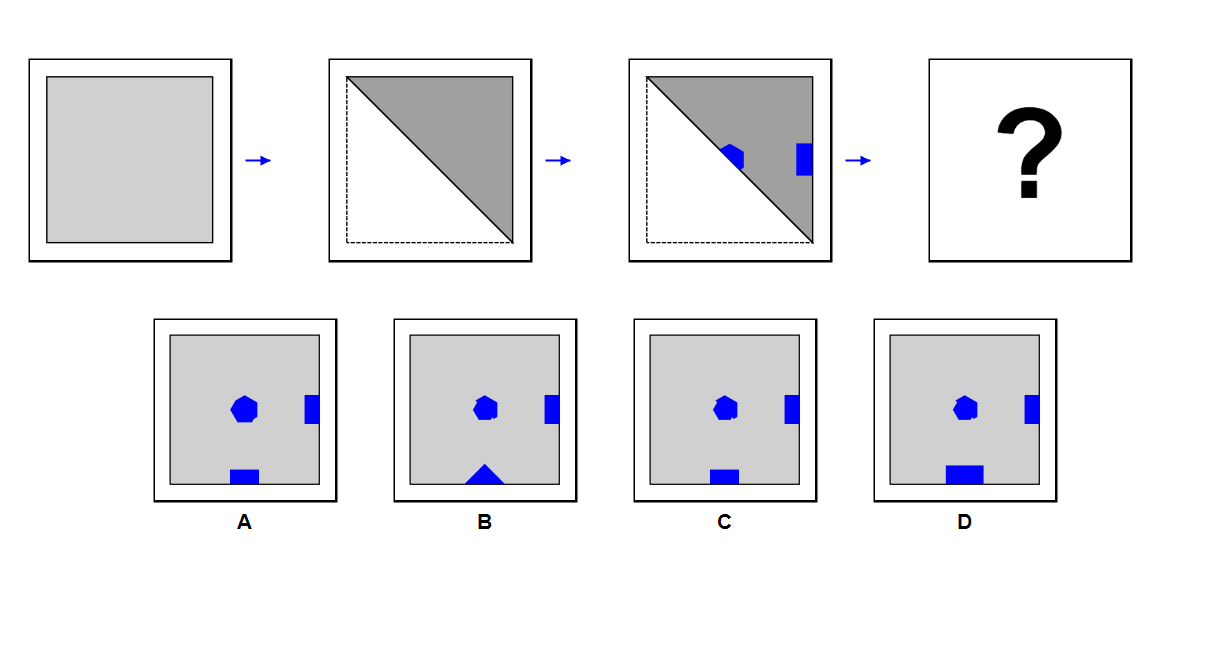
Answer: A